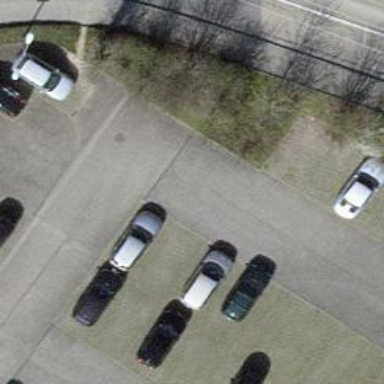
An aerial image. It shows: Parking aisle designated as service road.